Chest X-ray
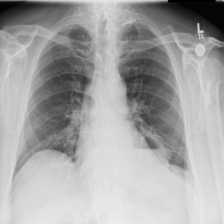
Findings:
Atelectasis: positive
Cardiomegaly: negative
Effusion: negative
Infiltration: negative
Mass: negative
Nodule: negative
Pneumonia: negative
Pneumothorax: negative
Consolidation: negative
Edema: negative
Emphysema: negative
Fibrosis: negative
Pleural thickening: negative
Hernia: negative